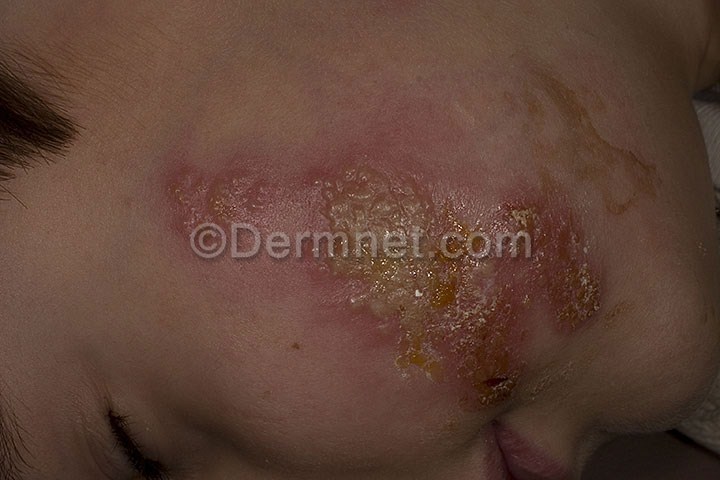
Disease: Warts Molluscum and other Viral Infections